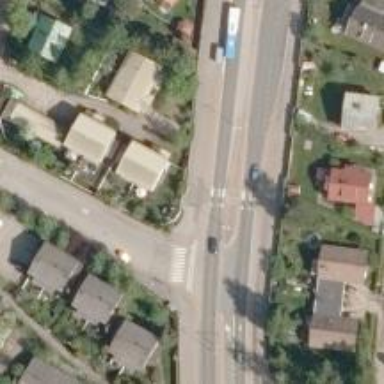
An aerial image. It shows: Asphalt cycleway.